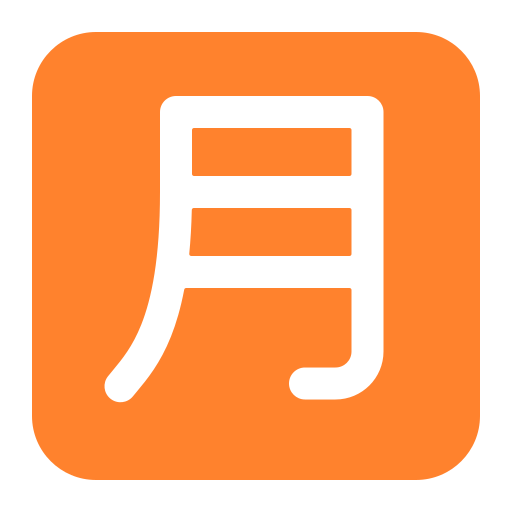
japanese monthly amount button flat